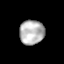
Tissue: prostate
Cell type: T cells
Senescence score: 0.3514
Nuclear area (px): 585
Mean DAPI intensity: 184.576